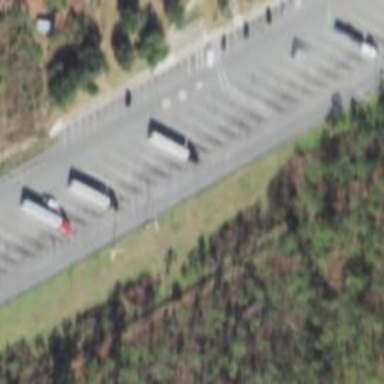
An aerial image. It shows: Designated tourist bus parking area with paved surface.